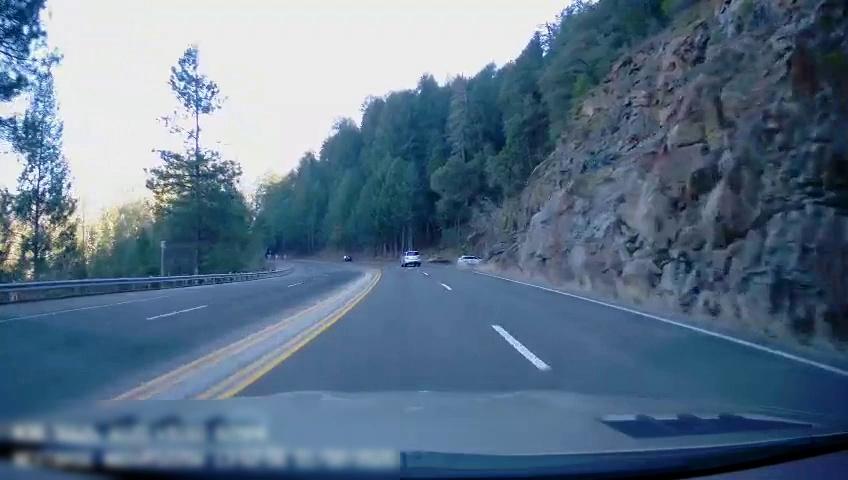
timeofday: Day
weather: Sunny
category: Drivable Space
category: Vehicles | Car
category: Vehicles | Car
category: Vehicles | SUV
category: Lanes | Current Lane
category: Lanes | Alternate Lane
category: Lanes | Current Lane
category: Lanes | Alternate Lane
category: Lanes | Opposite Lane
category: Lanes | Opposite Lane
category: Lanes | Opposite Lane
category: Lanes | Opposite Lane